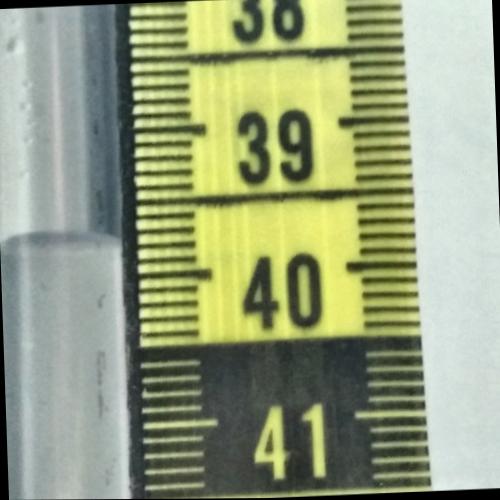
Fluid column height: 39.8 cm